Question: I have an application written in Swift that is pulling in the users contacts from their address book.
I want to filter out the contact that only contain a company name (so that you get your "assumed" real person contact and not businesses)
Here is how this is being accomplish in the Objective-C version of my app:
'''
NSArray *allContacts = (__bridge_transfer NSArray *)ABAddressBookCopyArrayOfAllPeople(addressBook);
NSPredicate *predicate = [NSPredicate predicateWithBlock:^BOOL(id person, NSDictionary *bindings) {
NSString *firstName = CFBridgingRelease(ABRecordCopyValue((__bridge ABRecordRef)person, kABPersonFirstNameProperty));
NSString *lastName = CFBridgingRelease(ABRecordCopyValue((__bridge ABRecordRef)person, kABPersonLastNameProperty));
return (firstName || lastName);
}];
NSArray *peopleNotCompanies = [allContacts filteredArrayUsingPredicate:predicate];
'''
This works perfectly, so here is my attempt to do this in Swift:
'''
var contactList: NSArray = ABAddressBookCopyArrayOfAllPeople(addressBook).takeRetainedValue()
var predicate: NSPredicate = NSPredicate { (AnyObject person, NSDictionary bindings) -> Bool in
var firstName: String = ABRecordCopyValue(person as ABRecordRef, kABPersonFirstNameProperty).takeRetainedValue() as String
var lastName: String = ABRecordCopyValue(person as ABRecordRef, kABPersonLastNameProperty).takeRetainedValue() as String
return firstName || lastName
})
'''
Now this has a couple problems. I am getting these errors on the return statement and the end of the predicate call:

How can I provide similar functionality found in my ObjC code in Swift? Or is there a better way in swift to check if a contact has ONLY a company name and then omit it from the final array?
Thanks!
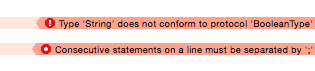
Answer: If you have firstName and lastName be optional strings, you can compare them against nil and use them in a boolean expression.
Your second error is due to the extra paren after your closure. This code should work.
'''
var predicate: NSPredicate = NSPredicate { (AnyObject person, NSDictionary bindings) -> Bool in
var firstName: String? = ABRecordCopyValue(person as ABRecordRef, kABPersonFirstNameProperty).takeRetainedValue() as? String
var lastName: String? = ABRecordCopyValue(person as ABRecordRef, kABPersonLastNameProperty).takeRetainedValue() as? String
return firstName != nil || lastName != nil
}
'''